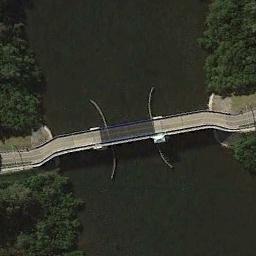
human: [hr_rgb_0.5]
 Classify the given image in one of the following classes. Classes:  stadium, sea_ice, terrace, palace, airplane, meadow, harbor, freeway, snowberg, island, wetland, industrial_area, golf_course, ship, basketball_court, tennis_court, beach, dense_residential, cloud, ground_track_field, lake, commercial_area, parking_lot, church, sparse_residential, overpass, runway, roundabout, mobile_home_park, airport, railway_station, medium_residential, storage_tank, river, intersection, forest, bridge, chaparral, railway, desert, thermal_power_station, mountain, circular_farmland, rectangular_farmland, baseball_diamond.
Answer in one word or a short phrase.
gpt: bridge